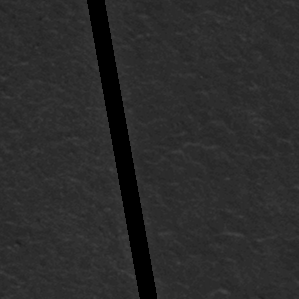
Label: frost